Question: I would like to recreate this effect (using jquery) because I think its the coolest thing ever. <URL>

...but I have no idea where to start. Does anyone know how or have any ideas? The author uses scripty2 and the prototype framework and scriptaculous, I believe.
Ideally I could also use a plugin that uses hardware accelerated css transformations with a fallback to jquery's own in unsupported browsers. Please explain how you would do it conceptually if you can.
I'm thinking to animate the button larger somehow to the width of the container it will flip to, then shrink the height anchored in the center to a line and then do the opposite to the panel that will appear.
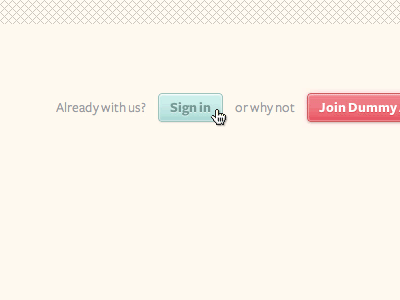
Answer: It is using Webkit animation. I have made a demo page extracting the essential code from the page you posted: <URL>. I hope that's helpful.
Please note though, the author specifically asks you not to copy the code, so you should just learn from it and roll your own.